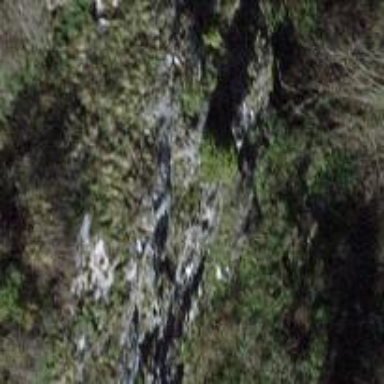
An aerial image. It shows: Natural cliff.